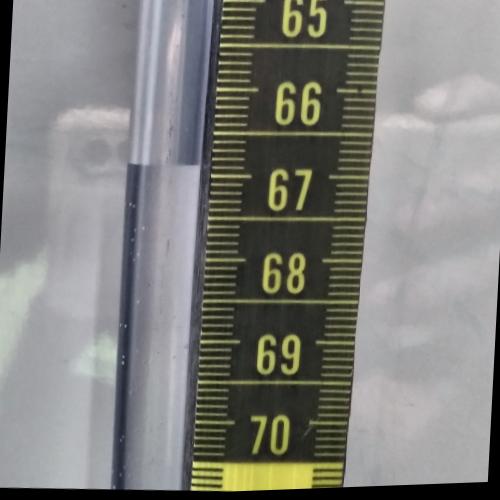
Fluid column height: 66.9 cm